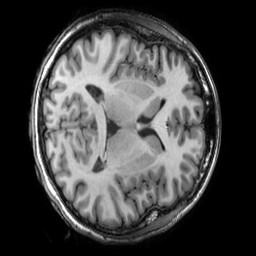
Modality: T1w
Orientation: axial
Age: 22
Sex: female
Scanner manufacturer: ge
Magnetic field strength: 3 T
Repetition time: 0.008784 s
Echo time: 0.003816 s